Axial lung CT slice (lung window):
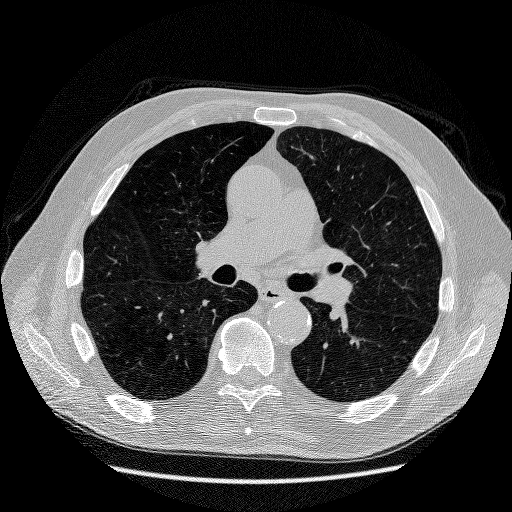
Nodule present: no